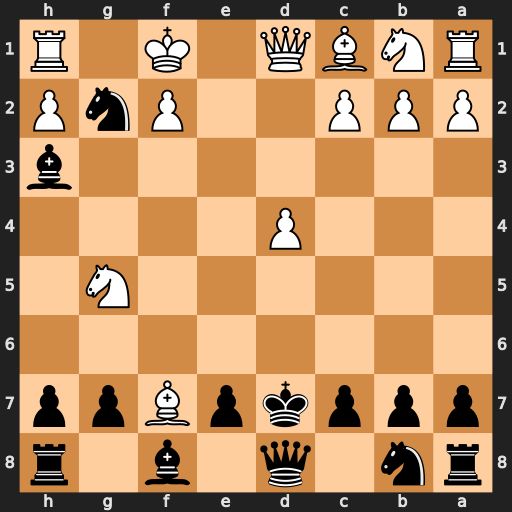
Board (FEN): rn1q1b1r/pppkpBpp/8/6N1/3P4/7b/PPP2PnP/RNBQ1K1R
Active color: b
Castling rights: -
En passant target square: -
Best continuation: Ne3+ Ke2 Nxd1